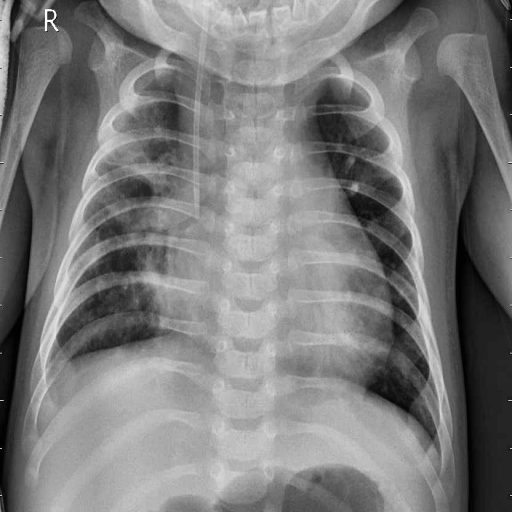
Finding: PNEUMONIA